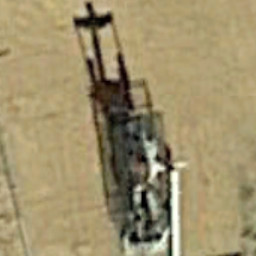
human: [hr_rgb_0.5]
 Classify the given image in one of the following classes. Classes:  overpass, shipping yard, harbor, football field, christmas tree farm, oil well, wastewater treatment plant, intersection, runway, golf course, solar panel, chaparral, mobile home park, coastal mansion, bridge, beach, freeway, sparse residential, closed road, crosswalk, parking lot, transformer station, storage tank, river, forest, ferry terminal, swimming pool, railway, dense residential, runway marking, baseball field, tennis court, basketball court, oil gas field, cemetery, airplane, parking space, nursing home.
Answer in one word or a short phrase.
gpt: oil well